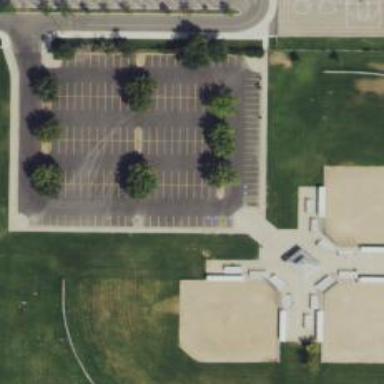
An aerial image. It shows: Parking space.